Interaction volume radius: 10 \u00c5
Interaction volume height: 10 \u00c5
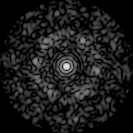
Disorder parameter: 0.8449